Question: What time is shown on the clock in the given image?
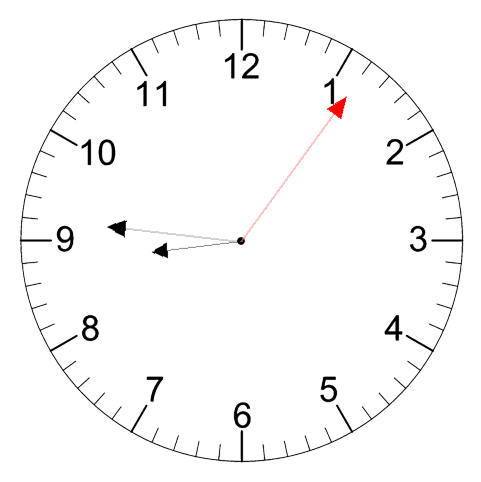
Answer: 08:46:06